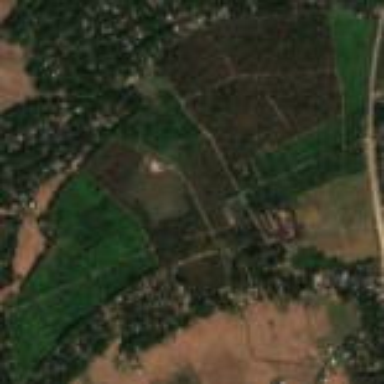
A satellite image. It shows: Orchard filled with tea plants.